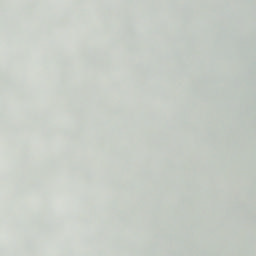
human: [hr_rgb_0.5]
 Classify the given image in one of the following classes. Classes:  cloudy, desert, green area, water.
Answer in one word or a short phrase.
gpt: cloudy